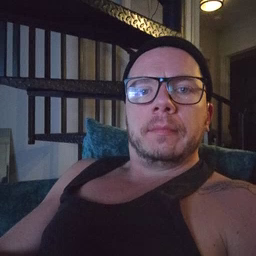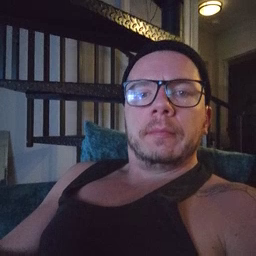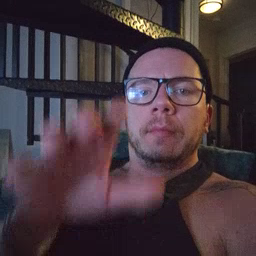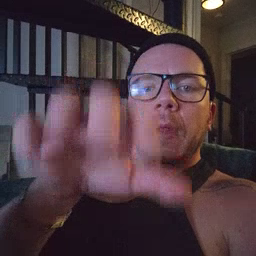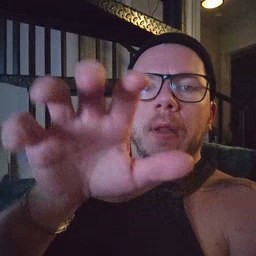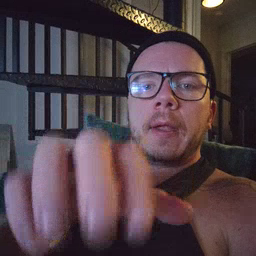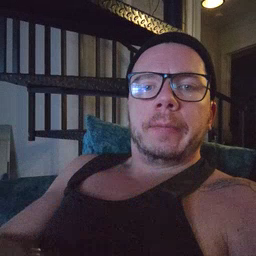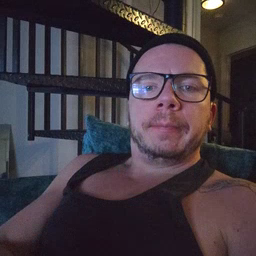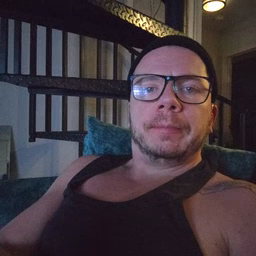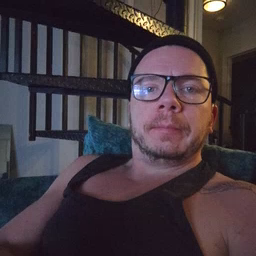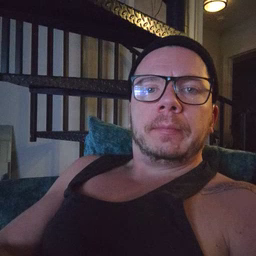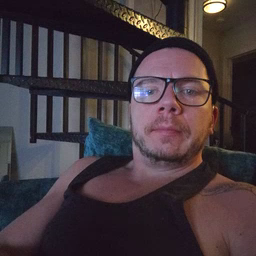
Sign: alligator